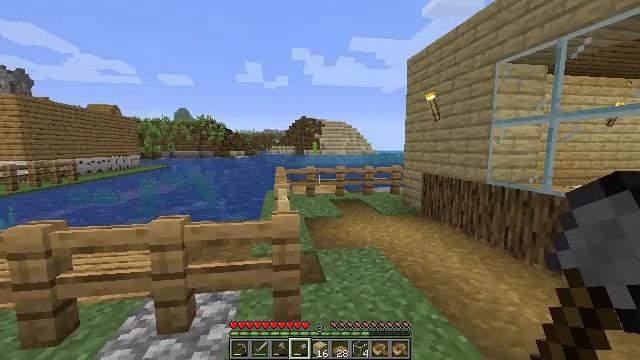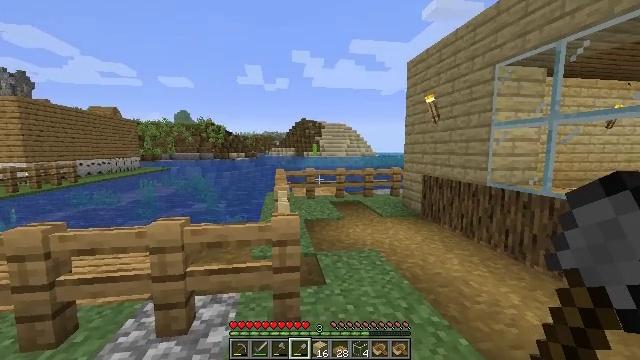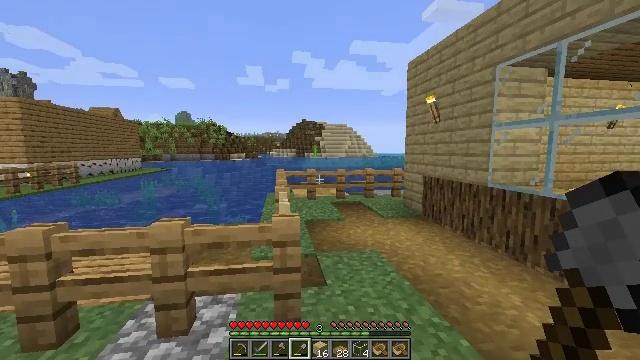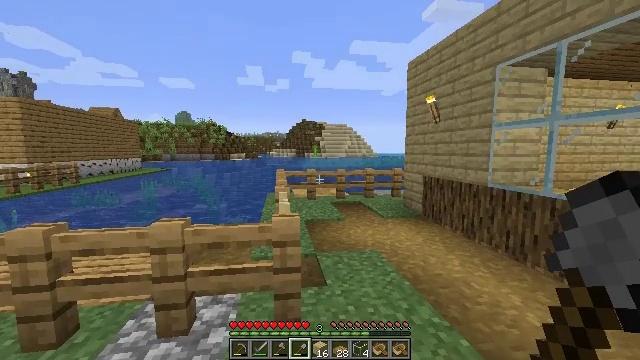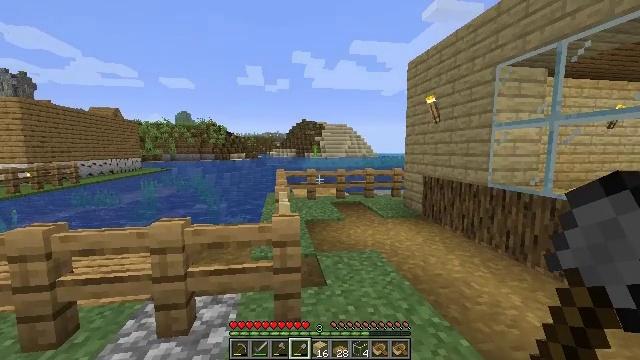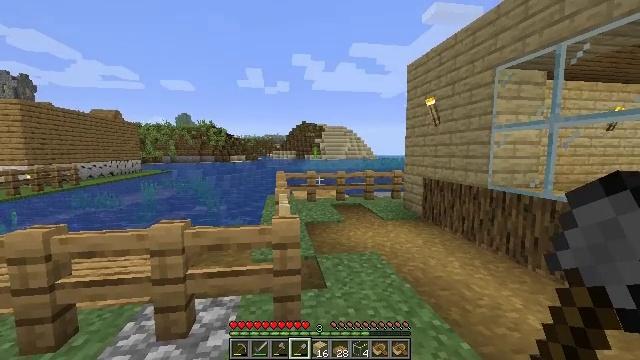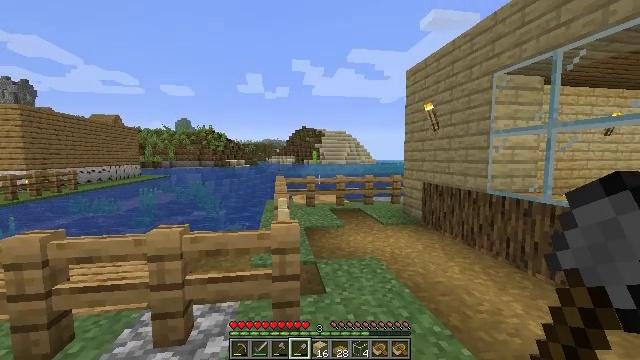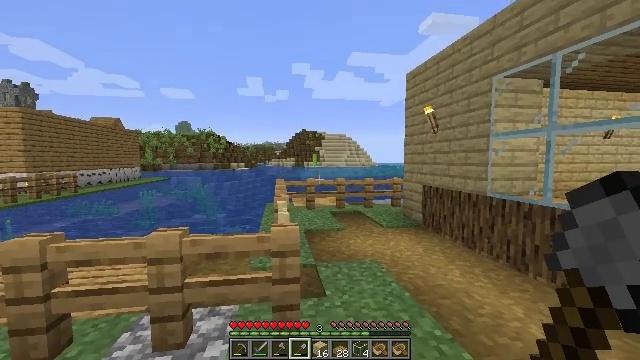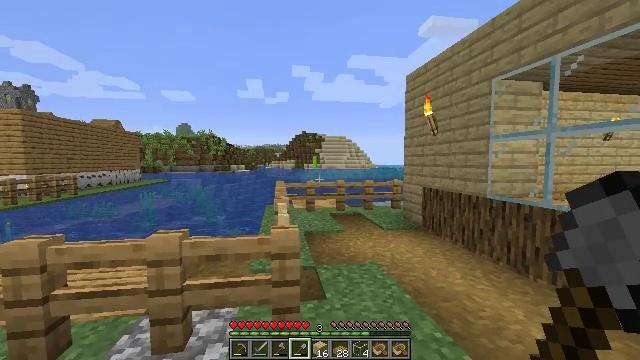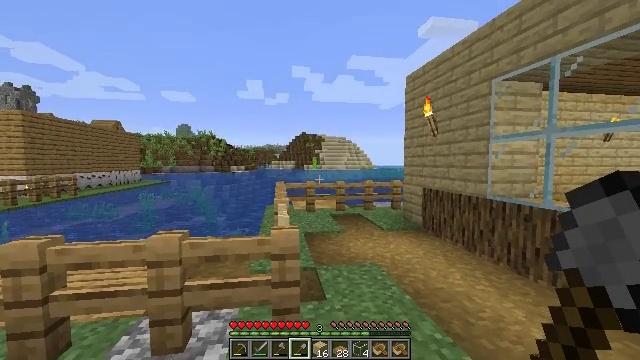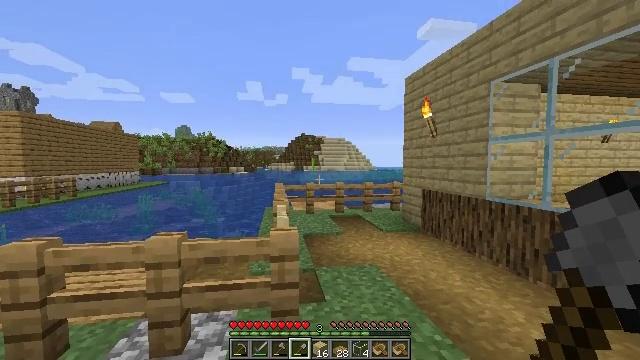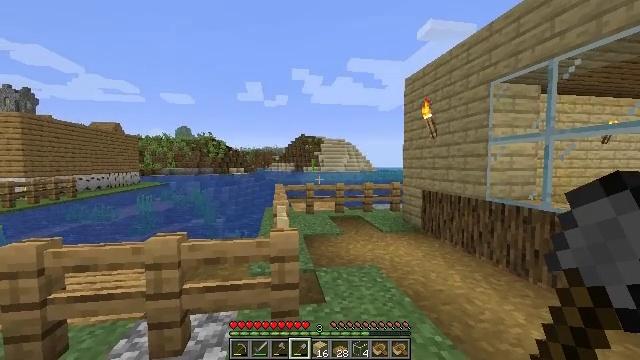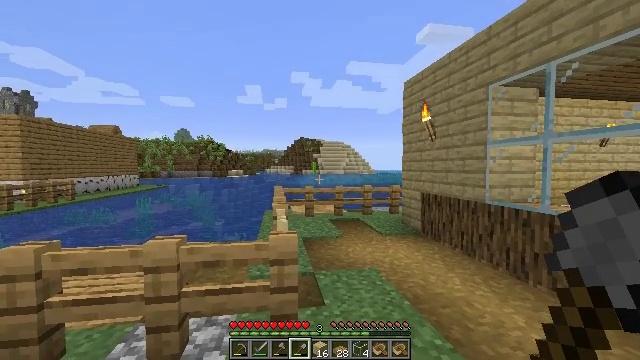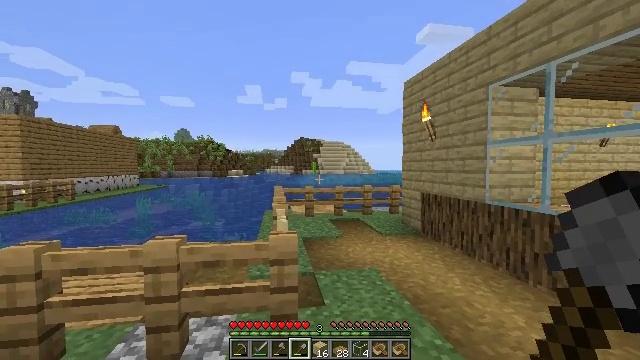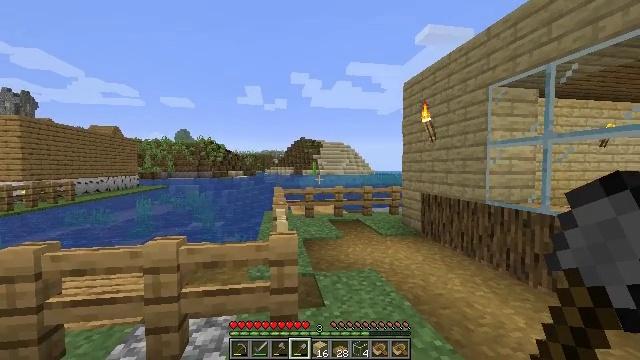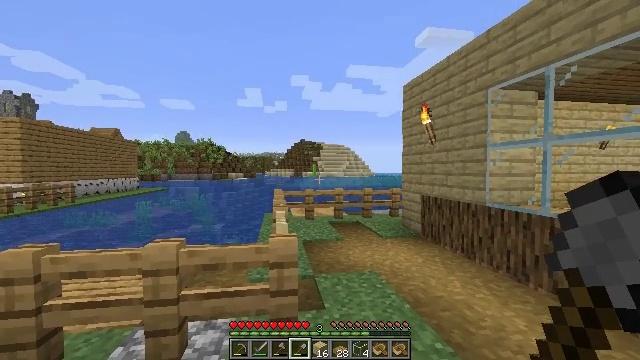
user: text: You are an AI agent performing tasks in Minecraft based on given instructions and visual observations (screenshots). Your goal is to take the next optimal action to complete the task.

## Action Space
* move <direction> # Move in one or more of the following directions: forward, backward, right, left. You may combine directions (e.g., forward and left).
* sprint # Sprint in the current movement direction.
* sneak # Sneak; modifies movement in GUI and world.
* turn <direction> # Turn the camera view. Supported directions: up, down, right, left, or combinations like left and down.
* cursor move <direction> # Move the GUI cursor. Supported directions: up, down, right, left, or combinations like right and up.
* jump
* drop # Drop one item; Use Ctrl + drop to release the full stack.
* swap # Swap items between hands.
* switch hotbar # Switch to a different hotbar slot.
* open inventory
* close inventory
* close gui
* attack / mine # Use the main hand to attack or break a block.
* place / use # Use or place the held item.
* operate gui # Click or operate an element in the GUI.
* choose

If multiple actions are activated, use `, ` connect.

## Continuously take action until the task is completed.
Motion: motion action
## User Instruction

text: Break the sugar cane.
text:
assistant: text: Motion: no_op
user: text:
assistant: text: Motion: no_op
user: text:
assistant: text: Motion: no_op
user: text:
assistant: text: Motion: no_op
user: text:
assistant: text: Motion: no_op
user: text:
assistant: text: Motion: turn up
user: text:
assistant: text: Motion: no_op
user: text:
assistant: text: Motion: no_op
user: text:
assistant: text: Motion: no_op
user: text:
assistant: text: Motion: no_op
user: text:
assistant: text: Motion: no_op
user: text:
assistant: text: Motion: no_op
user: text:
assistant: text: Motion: no_op
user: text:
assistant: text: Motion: no_op
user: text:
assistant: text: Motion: no_op
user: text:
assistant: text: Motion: no_op
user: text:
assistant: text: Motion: no_op
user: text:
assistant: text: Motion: no_op
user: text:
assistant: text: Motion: no_op
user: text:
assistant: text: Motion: no_op
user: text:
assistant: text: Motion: no_op
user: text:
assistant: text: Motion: no_op
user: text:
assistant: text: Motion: turn down
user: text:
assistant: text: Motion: turn right and down
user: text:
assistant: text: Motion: turn right and down
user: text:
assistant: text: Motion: turn right and down
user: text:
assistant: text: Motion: turn right and down
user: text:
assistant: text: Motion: turn down
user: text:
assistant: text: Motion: no_op
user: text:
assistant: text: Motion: turn right and down